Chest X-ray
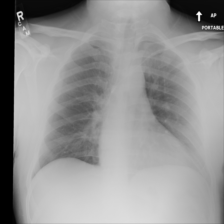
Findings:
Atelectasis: negative
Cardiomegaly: negative
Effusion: negative
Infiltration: negative
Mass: negative
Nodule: negative
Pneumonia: negative
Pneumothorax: negative
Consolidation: negative
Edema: negative
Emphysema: negative
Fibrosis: negative
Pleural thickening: negative
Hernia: negative